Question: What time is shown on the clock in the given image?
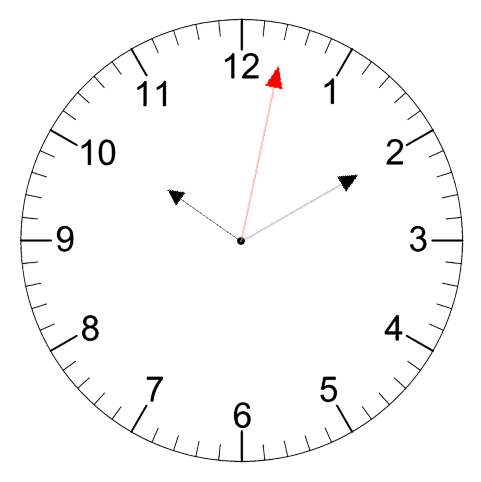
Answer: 10:10:02